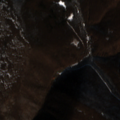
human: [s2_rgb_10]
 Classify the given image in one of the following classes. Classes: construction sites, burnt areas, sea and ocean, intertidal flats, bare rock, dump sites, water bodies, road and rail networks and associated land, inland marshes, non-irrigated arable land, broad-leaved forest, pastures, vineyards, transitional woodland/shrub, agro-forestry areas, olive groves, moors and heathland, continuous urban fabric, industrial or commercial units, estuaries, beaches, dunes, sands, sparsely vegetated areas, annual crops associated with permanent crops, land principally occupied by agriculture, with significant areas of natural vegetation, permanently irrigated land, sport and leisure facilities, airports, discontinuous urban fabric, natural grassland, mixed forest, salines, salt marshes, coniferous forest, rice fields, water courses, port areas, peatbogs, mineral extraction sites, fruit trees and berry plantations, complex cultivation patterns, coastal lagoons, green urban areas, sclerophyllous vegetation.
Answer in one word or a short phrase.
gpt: broad-leaved forest, natural grassland, transitional woodland/shrub